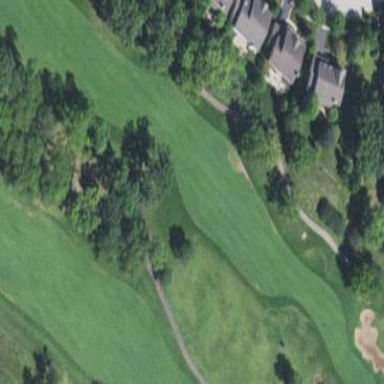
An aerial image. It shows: Golf fairway surrounded by grass.